Brain MRI, t2w sequence, axial 2D slice.
Patient: age 28, sex M, weight 78 kg, height 1.78 m
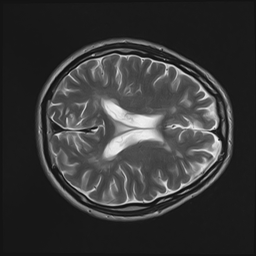